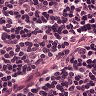
Metastatic tissue present: no